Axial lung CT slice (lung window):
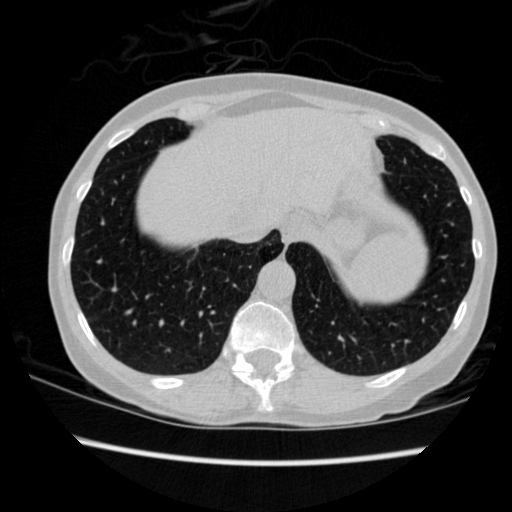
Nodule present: no